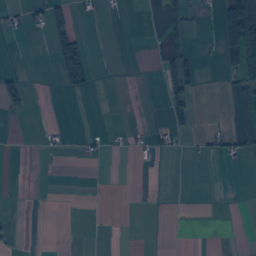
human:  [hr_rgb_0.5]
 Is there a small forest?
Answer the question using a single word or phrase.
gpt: yes

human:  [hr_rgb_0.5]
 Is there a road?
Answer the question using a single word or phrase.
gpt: yes

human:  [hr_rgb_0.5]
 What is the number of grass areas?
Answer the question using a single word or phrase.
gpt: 80

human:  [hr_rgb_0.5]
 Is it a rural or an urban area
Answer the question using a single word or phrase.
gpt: rural

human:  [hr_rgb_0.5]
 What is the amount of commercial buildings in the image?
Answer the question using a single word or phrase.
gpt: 0

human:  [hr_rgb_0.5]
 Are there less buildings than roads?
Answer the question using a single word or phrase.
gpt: no

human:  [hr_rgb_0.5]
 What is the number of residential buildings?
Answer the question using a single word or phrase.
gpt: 50

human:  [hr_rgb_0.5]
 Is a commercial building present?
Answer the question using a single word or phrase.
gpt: no

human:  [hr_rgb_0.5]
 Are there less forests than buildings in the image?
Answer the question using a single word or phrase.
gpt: yes

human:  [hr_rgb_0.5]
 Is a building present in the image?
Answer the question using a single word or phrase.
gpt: yes

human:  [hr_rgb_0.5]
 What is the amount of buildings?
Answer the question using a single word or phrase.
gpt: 51

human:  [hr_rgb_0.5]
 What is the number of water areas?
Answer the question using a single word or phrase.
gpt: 6

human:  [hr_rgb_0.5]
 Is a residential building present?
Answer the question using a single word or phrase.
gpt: yes

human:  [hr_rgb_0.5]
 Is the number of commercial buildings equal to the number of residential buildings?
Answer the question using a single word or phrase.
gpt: no

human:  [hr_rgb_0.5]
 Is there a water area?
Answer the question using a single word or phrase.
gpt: yes

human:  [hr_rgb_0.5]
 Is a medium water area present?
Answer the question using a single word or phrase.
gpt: no

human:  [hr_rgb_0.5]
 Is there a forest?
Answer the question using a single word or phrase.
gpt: yes

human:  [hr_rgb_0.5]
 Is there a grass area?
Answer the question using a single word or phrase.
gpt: yes

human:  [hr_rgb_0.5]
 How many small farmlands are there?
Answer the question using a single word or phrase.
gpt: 0

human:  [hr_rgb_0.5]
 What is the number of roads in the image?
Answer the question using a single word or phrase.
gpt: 17

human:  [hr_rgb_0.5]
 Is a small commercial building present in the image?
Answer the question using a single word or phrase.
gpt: no

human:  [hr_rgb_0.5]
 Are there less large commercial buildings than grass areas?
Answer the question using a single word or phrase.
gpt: yes

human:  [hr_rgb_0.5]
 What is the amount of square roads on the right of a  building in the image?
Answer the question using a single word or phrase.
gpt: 0

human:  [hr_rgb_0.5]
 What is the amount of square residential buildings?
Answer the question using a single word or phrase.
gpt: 2

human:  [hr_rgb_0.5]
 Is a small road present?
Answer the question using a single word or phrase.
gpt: yes

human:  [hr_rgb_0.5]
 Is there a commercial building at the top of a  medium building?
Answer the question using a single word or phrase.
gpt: no

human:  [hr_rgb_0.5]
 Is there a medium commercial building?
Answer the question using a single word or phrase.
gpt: no

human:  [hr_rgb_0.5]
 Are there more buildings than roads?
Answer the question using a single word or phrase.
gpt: yes

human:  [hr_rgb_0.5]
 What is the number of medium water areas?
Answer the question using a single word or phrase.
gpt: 0

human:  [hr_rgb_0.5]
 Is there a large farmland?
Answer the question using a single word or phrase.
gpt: yes

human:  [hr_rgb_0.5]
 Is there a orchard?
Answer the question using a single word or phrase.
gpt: yes

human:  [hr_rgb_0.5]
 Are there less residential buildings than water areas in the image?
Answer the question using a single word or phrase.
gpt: no

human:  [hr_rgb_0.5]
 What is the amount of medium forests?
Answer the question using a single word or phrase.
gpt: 3

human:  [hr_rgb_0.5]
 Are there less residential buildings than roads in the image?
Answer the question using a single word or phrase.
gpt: no

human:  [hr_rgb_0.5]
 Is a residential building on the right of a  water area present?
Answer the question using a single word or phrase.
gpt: yes

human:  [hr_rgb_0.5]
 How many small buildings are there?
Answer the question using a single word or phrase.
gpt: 45

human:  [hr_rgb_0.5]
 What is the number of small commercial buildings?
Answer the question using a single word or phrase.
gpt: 0

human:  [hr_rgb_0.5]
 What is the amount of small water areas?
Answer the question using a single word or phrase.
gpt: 3

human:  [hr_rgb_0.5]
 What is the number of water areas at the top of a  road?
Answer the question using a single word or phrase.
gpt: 5

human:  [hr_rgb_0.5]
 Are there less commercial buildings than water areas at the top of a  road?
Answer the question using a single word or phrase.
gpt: yes

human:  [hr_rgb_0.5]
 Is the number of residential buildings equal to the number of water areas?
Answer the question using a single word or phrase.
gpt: no

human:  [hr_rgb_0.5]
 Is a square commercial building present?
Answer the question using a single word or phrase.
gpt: no

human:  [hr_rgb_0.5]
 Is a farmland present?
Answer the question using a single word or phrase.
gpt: yes

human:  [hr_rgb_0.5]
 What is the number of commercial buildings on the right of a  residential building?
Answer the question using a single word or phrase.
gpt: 0

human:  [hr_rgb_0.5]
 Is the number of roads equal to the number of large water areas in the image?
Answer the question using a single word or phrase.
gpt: no

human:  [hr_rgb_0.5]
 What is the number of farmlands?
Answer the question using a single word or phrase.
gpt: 30

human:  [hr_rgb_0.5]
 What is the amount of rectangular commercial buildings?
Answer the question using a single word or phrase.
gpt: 0

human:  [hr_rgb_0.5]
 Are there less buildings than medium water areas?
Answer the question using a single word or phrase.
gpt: no

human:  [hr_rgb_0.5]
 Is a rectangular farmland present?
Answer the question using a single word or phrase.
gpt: yes

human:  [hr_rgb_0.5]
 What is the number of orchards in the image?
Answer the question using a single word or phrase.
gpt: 5

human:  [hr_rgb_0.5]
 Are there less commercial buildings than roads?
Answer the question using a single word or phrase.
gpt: yes

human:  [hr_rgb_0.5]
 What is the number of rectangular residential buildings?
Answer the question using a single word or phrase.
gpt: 22

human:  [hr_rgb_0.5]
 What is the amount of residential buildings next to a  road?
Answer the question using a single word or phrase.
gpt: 50

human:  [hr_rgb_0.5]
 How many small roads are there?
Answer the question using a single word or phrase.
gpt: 17

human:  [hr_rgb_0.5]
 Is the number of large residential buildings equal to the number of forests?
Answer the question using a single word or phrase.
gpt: no

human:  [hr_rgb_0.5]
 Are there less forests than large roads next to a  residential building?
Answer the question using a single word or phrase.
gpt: no

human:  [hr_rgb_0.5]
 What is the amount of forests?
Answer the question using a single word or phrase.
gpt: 44

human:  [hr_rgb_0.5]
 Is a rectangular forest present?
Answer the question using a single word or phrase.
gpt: yes

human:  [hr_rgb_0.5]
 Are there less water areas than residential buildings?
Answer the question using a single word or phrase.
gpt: yes

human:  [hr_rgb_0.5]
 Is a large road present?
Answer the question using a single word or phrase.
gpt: no

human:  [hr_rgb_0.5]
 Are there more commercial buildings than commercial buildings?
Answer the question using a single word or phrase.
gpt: no

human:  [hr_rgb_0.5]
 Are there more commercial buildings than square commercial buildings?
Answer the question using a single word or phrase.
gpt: no

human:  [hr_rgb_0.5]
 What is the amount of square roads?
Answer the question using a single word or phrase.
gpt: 0

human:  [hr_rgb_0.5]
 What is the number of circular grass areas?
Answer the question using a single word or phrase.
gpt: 0